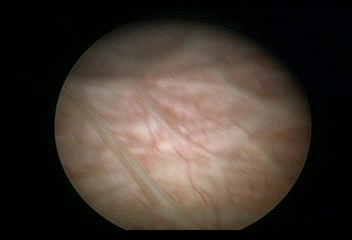
Modality: WLC
Class: Normal mucosa
Bladder cancer association: No